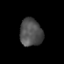
Tissue: prostate
Cell type: T cells
Senescence score: 0.2322
Nuclear area (px): 612
Mean DAPI intensity: 79.247